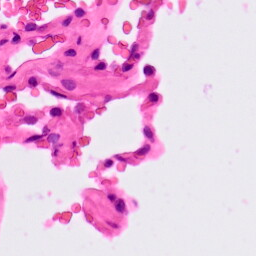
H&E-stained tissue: Lung